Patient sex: M
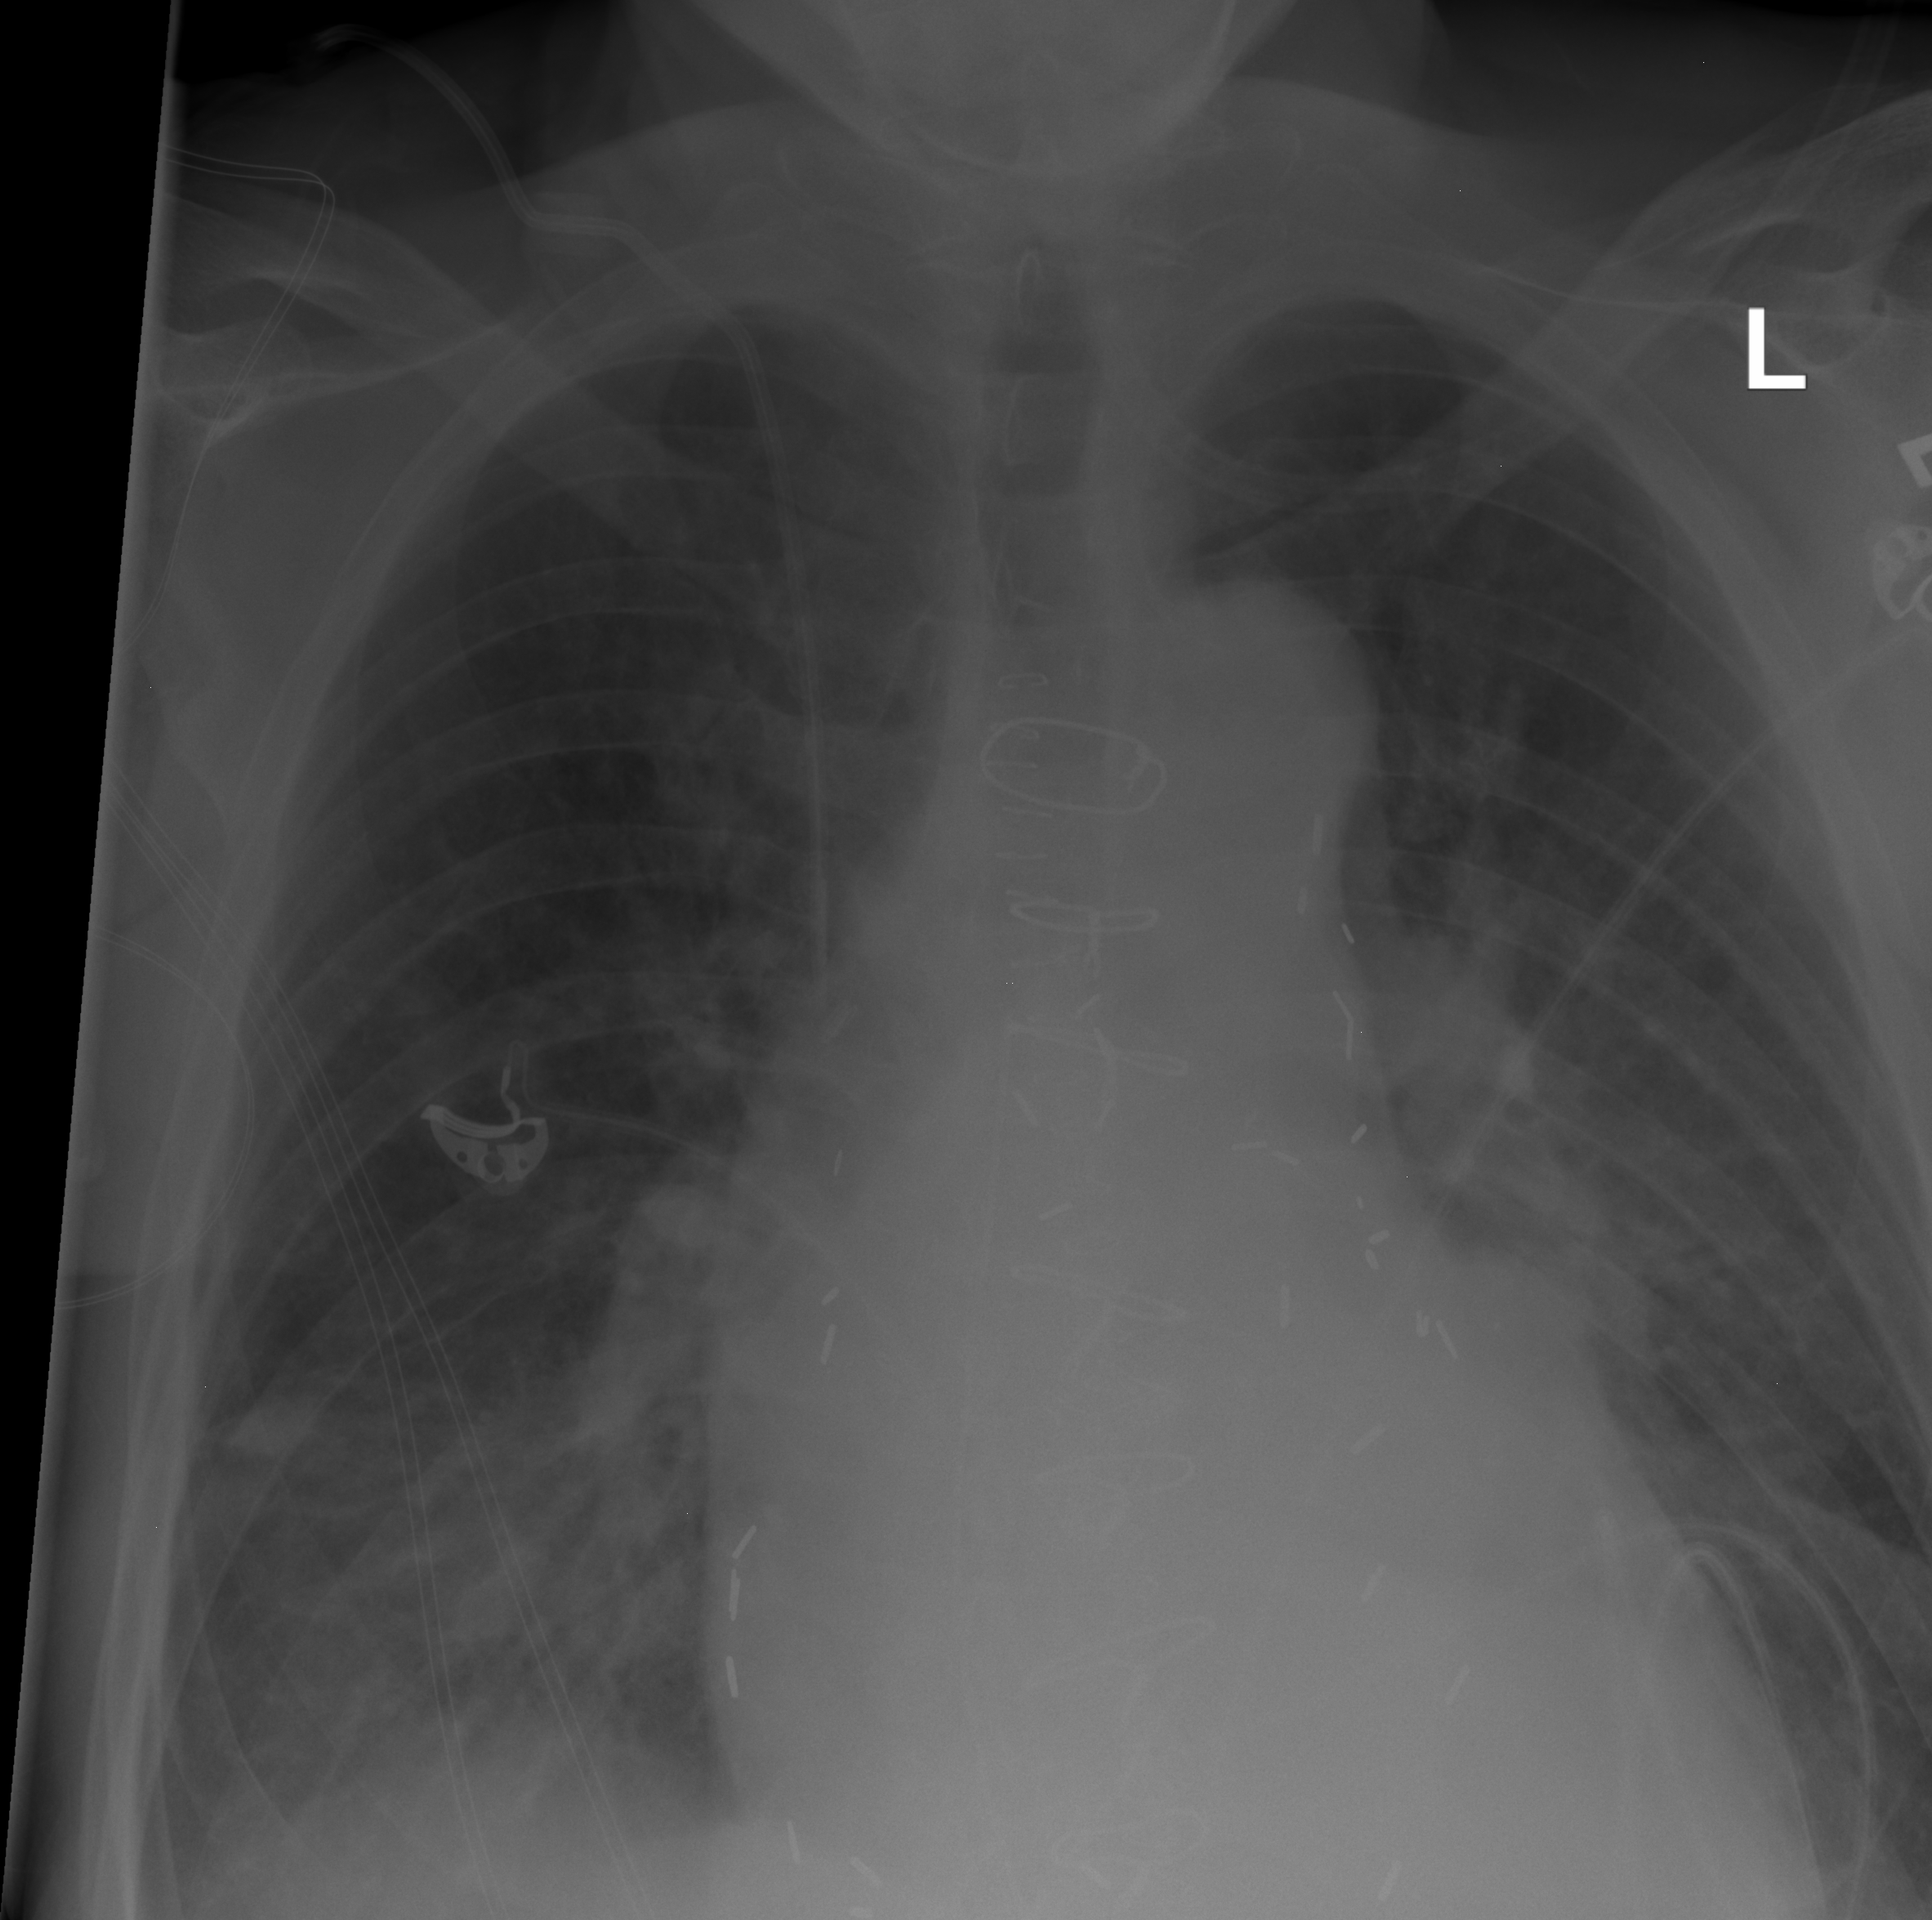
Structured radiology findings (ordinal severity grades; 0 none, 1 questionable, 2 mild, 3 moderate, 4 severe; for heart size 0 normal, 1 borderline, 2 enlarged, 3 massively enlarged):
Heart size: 2
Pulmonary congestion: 0
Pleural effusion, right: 2
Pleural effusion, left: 0
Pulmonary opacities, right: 0
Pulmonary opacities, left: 1
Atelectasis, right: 2
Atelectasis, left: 1